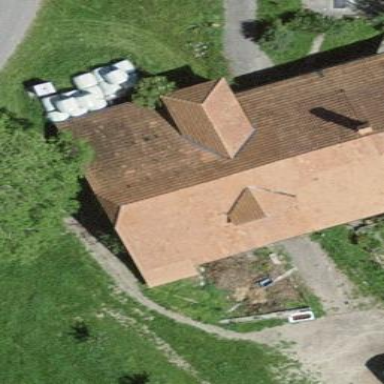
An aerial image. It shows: Farm building.